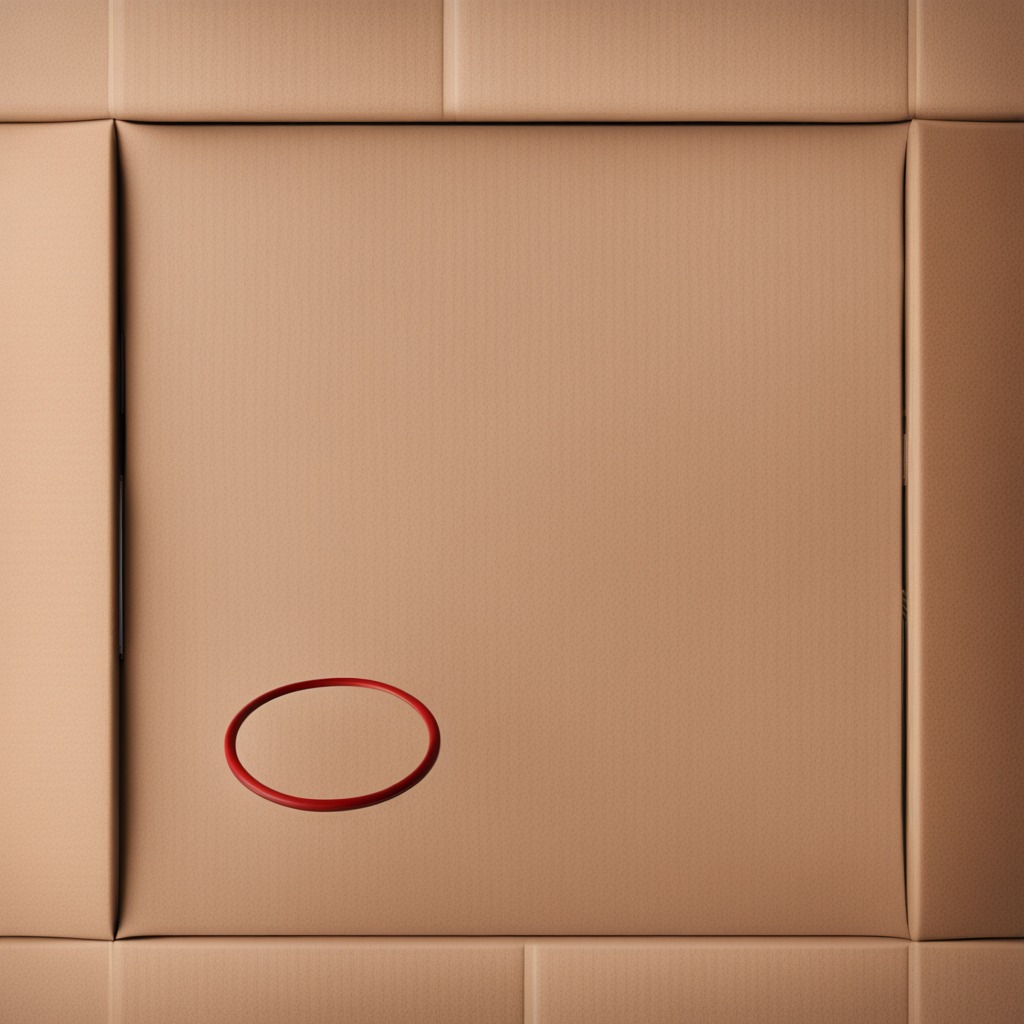
A rubber O-ring lying on the cardboard box surface